Field crop: tomato
Growth stage: 2
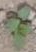
Species: solanum